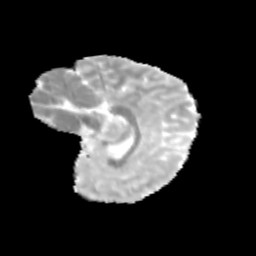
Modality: MD
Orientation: sagittal
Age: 10
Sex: female
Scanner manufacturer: siemens
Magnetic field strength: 3 T
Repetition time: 3.8 s
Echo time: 0.07 s